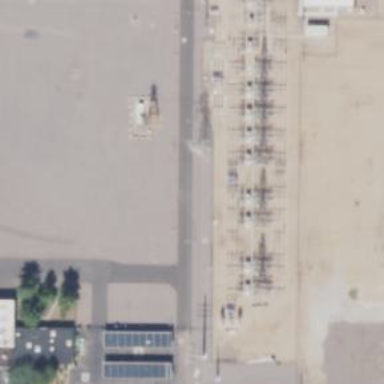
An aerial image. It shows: Switch used for power control.